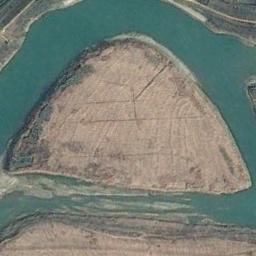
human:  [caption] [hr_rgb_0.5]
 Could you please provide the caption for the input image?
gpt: The island without vegetation is surrounded by green waters .

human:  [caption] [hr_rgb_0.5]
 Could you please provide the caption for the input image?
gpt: An approximately triangular adobe island surrounded by turquoise waters on land .

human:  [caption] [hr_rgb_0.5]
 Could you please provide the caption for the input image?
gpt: The island looks like a triangle .

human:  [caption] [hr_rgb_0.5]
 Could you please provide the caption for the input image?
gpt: The island is surrounded by water .

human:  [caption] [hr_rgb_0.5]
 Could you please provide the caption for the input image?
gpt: The yellow island is surrounded by green water .